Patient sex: F
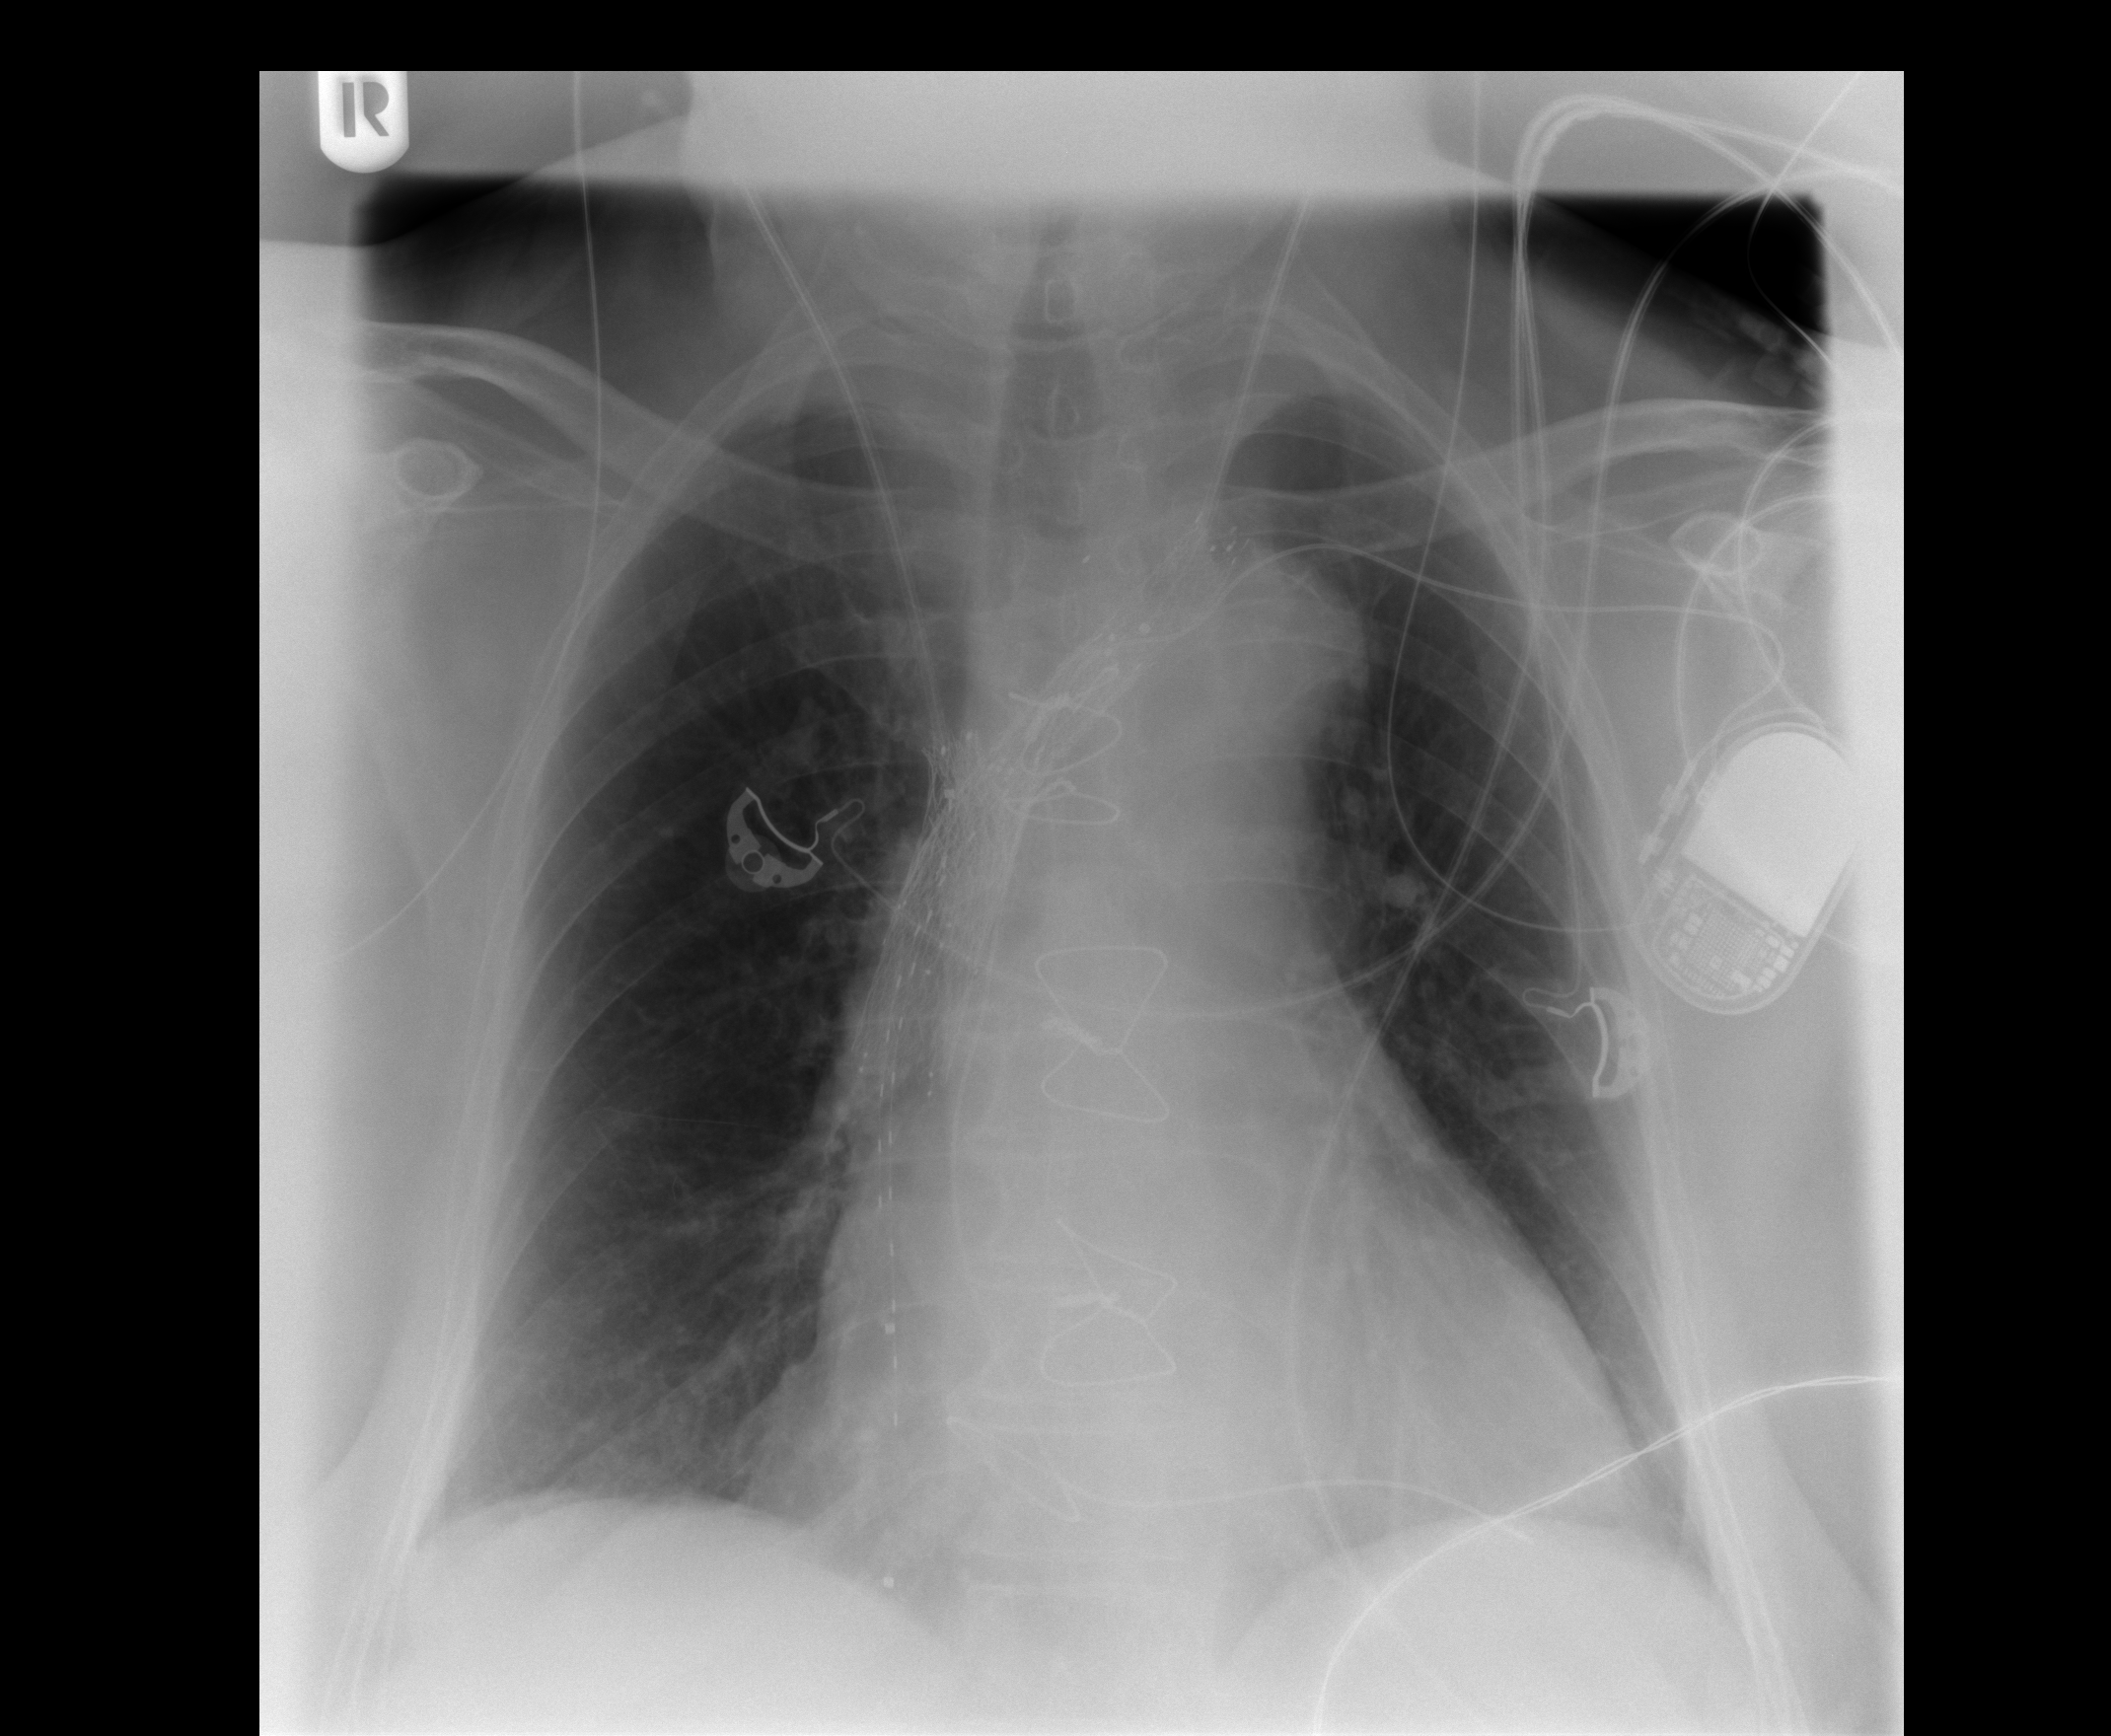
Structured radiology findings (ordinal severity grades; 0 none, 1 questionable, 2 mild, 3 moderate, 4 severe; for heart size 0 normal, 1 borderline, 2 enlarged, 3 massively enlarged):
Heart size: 2
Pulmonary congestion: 0
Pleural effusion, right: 0
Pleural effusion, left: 0
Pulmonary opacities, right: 0
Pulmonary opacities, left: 0
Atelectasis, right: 2
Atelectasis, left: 0